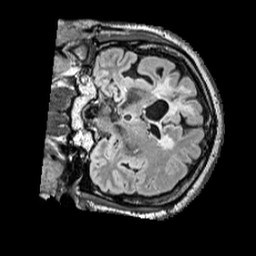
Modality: FLAIR
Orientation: coronal
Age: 46
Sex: male
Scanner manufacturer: siemens
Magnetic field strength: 3 T
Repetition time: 5 s
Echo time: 0.387 s